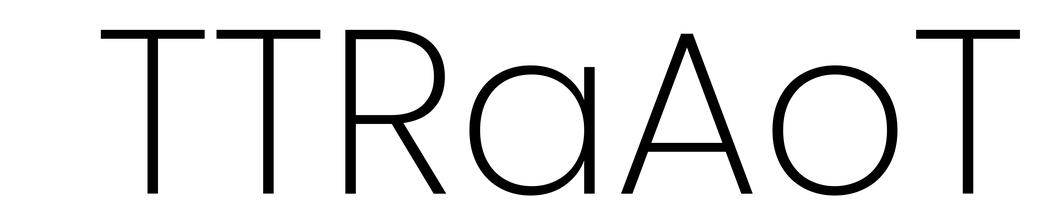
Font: Poppins-ExtraLight